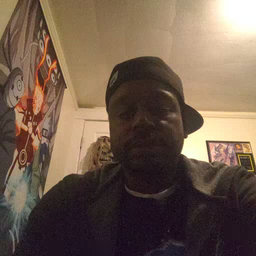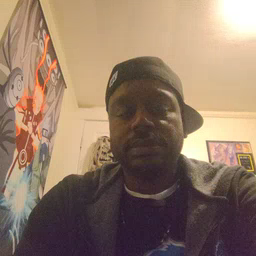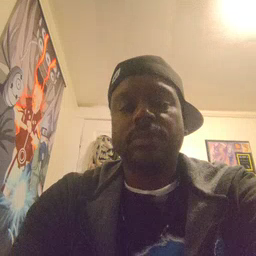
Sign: hungry